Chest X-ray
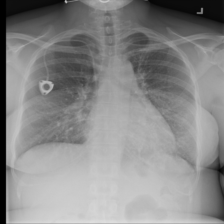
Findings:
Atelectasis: negative
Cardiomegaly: negative
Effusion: negative
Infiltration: positive
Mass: negative
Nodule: negative
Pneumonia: negative
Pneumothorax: negative
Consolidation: negative
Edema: negative
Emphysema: negative
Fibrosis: negative
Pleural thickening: negative
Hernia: negative